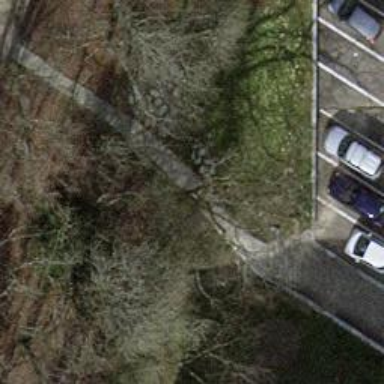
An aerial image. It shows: Set of steps on the road.